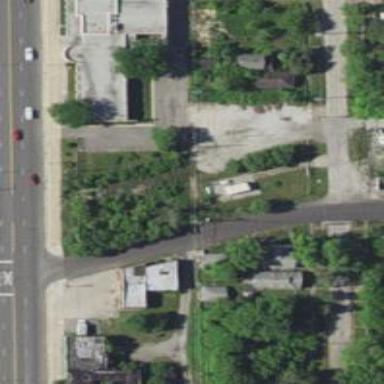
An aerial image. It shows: Alley classified as service road.